Question: I just test Html code with the help validator tool. It seems Link text is missing in HTML below code. How to fix this error.
'''
<ul class="social">
<li><a href="http://www.facebook.com" class="poshytip facebook" title="Become a fan"></a></li>
<!-- <li><a href="http://www.twitter.com" class="poshytip twitter" title="Follow my tweets"></a></li> -->
<li><a href="http://www.youtube.com" class="poshytip youtube" title="Working on..."></a></li>
</ul>
'''
CSS-
'''
.rounded .facebook{ background: url(../img/social-icons/rounded/facebook_32.png); }
'''
I am using CSS too. Its Look Like Below.

I dont want to insert text in this.
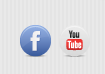
Answer: put the text
'''
<a href="http://www.facebook.com" class="poshytip facebook" title="Become a fan">Facebook</a>
'''